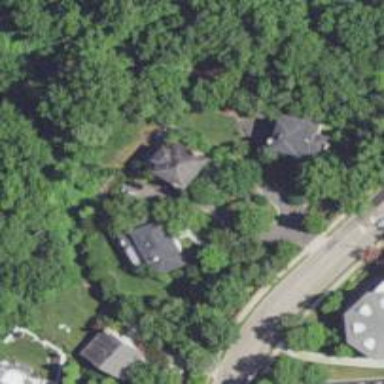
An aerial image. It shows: Driveway.